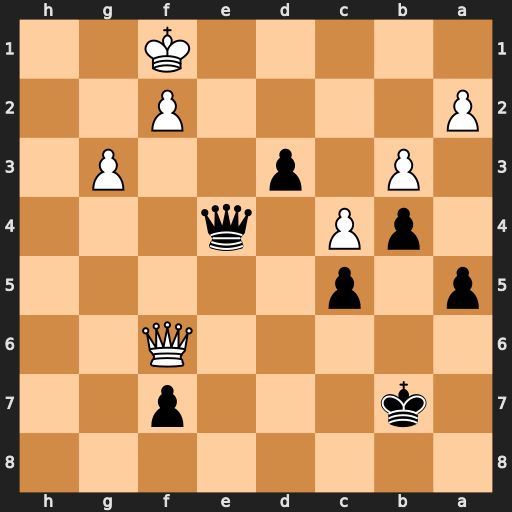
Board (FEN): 8/1k3p2/5Q2/p1p5/1pP1q3/1P1p2P1/P4P2/5K2
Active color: b
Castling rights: -
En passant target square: -
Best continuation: Qh1#